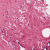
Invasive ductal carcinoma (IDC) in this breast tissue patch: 0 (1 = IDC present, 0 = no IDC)